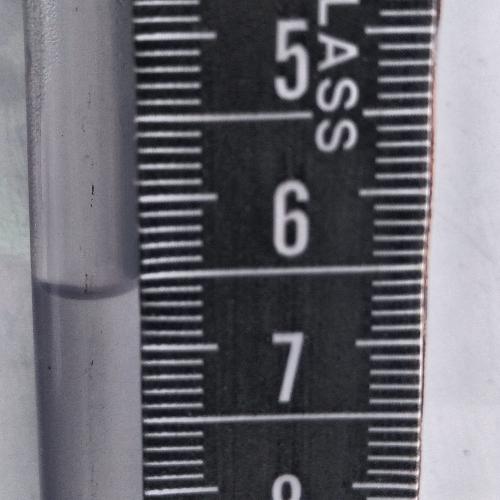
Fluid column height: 6.6 cm